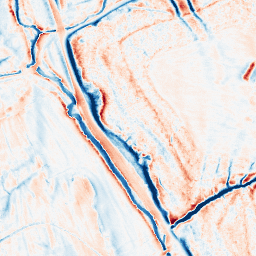
Category: classical
Decomposition family: gaussian_anisotropic
Decomposition parameters: sigma_x: 5
sigma_y: 2
Upsampling method: quintic
Upsampling parameters: scale: 8
Upsampling scale: 8